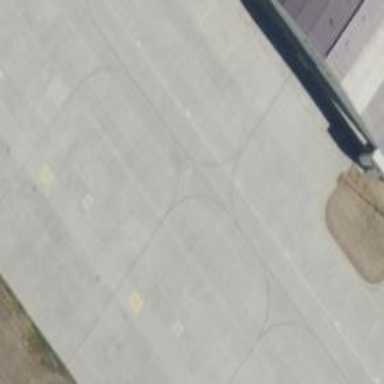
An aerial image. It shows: Image of taxiway at airport.